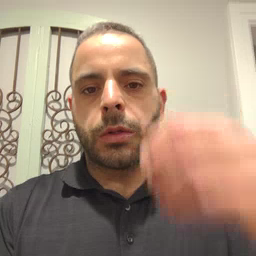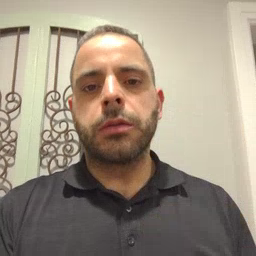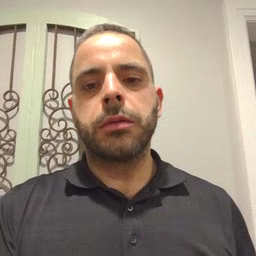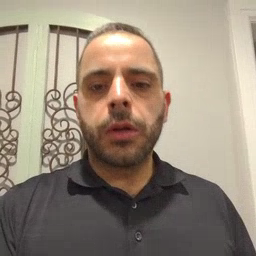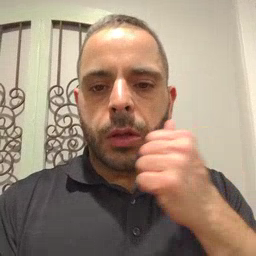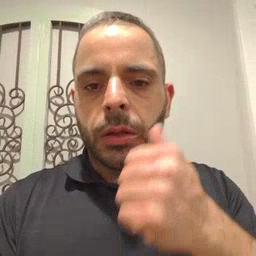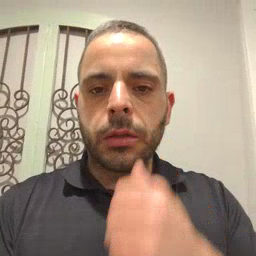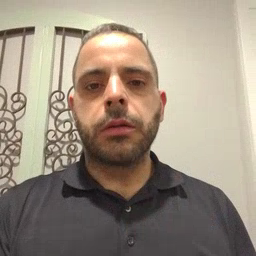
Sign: girl